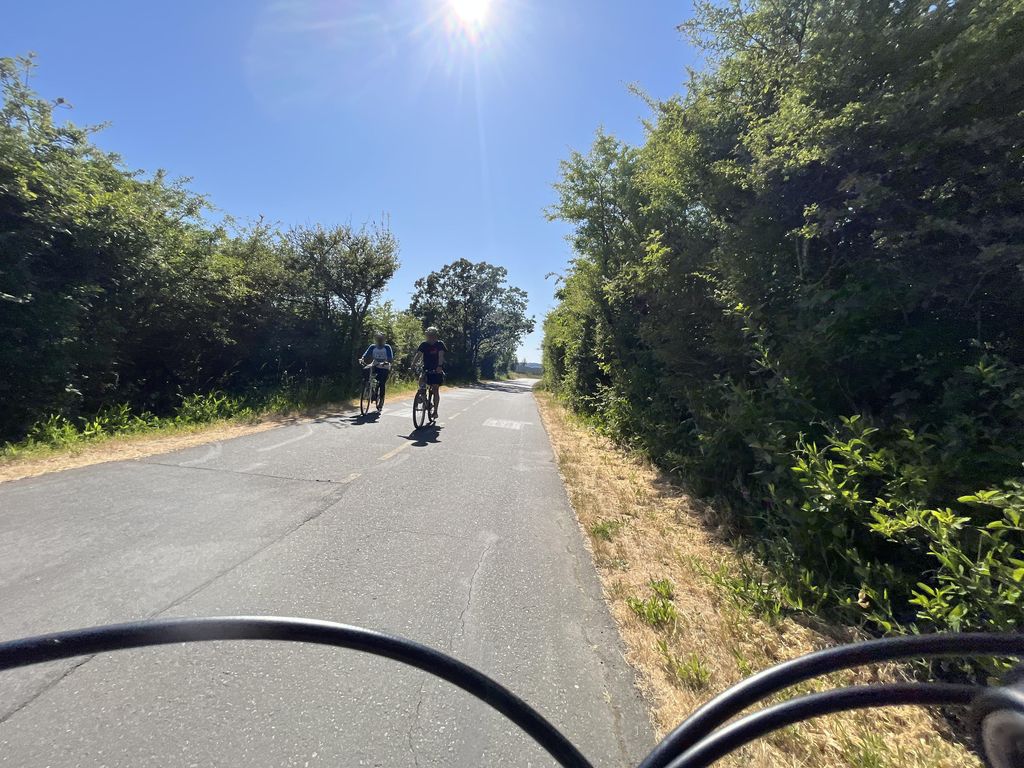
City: victoria